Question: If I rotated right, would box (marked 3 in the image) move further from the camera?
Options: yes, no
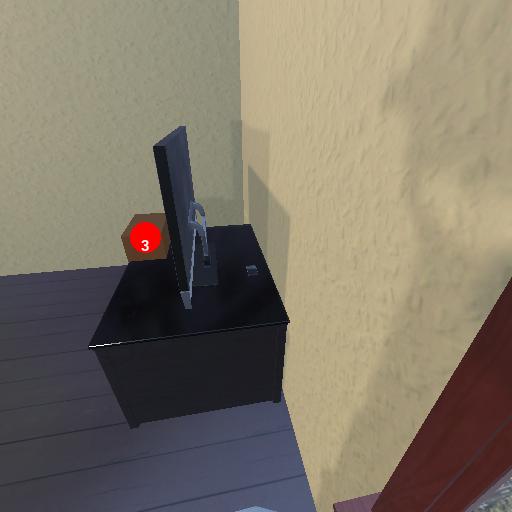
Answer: yes